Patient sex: M
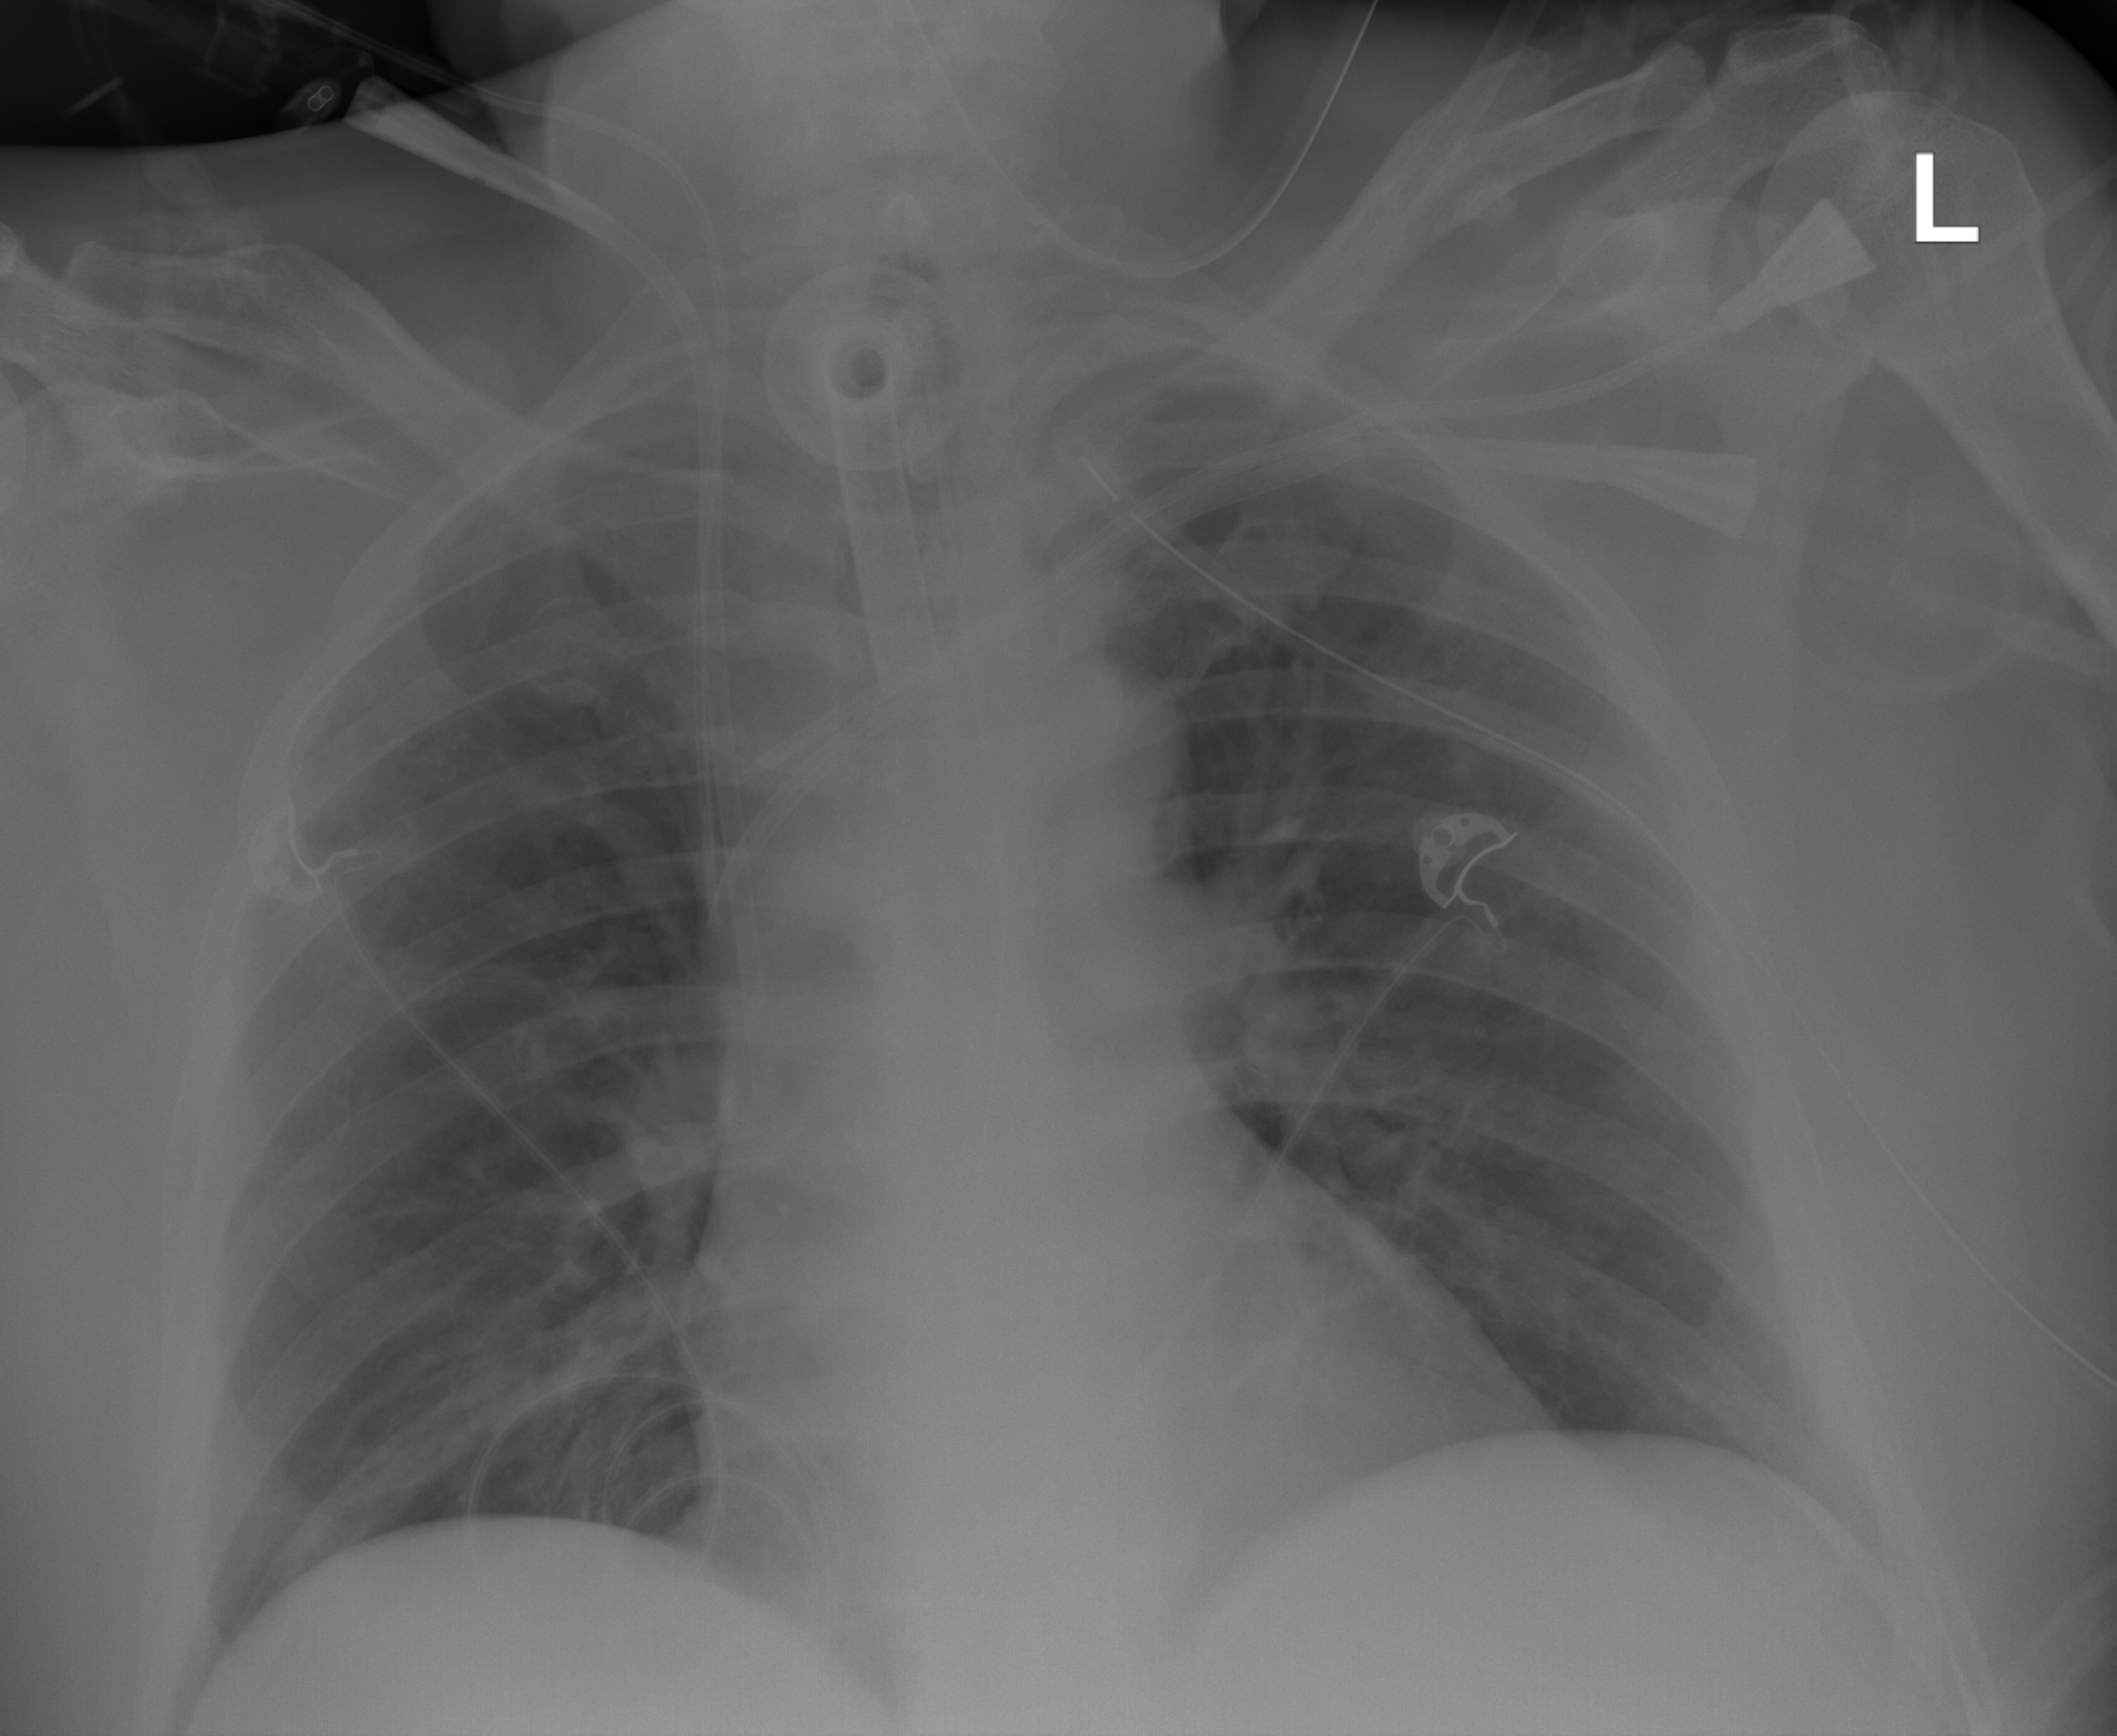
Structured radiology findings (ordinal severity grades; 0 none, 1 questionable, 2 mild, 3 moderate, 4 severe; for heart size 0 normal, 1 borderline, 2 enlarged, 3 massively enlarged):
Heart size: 0
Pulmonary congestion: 0
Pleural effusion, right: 0
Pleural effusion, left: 0
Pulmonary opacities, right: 2
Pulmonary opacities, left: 2
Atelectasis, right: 0
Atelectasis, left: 0